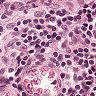
Metastatic tissue present: yes